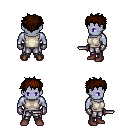
a pixel art fantasy rpg character, male body template, dark elf, purple skin, white sleeveless shirt, metal pants, brown bedhead hairstyle, metal gloves, maroon shoes, dagger, four views (front, back, left, right), 2x2 character sprite sheet, small pixel art, hard edges, no anti-aliasing